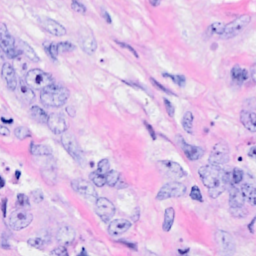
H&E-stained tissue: Breast